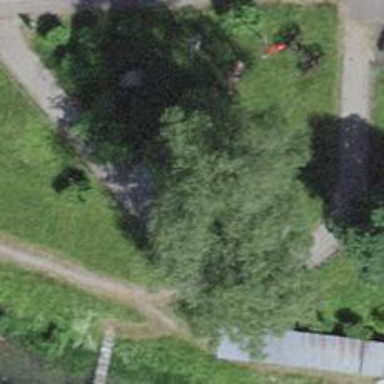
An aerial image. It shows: Concrete bench.